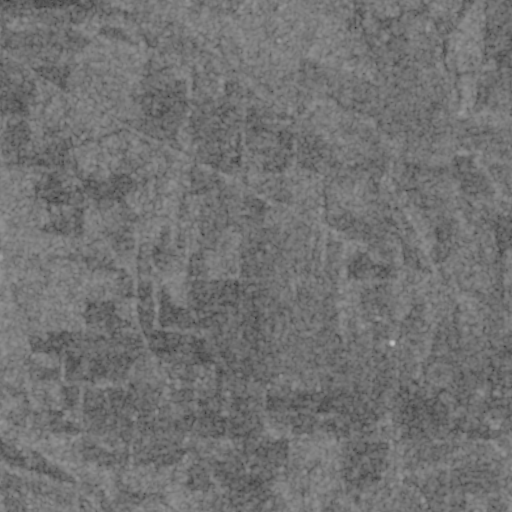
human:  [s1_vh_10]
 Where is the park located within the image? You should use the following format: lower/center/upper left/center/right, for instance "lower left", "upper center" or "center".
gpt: The park is located in the center right of the image.
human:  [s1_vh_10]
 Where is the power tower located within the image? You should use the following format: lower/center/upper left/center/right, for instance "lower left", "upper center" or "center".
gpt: The power tower is located in the upper of the image.
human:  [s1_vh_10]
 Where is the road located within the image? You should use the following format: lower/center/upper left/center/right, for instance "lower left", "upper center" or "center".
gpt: There is no road in the image.

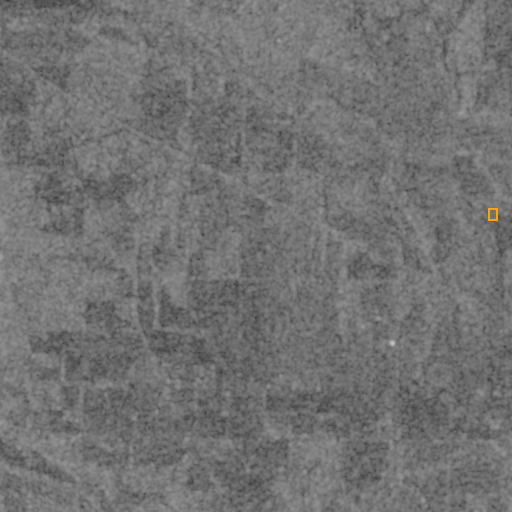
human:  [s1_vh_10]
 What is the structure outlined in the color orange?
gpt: The structure outlined in orange is a park.
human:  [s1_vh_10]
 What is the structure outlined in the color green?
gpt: There is no green outline.